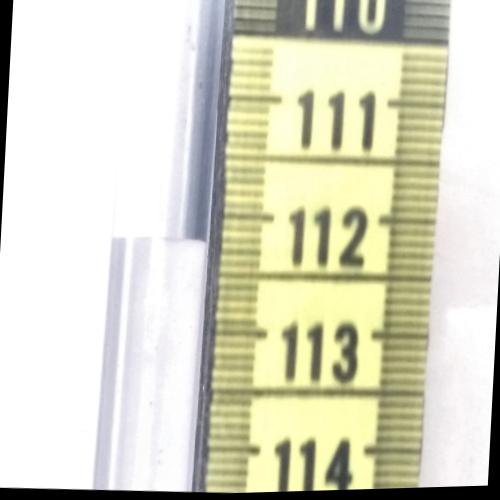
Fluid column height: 112.3 cm